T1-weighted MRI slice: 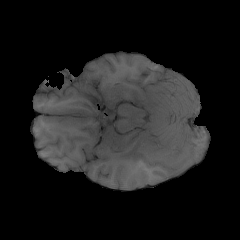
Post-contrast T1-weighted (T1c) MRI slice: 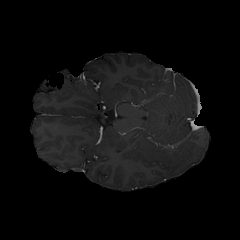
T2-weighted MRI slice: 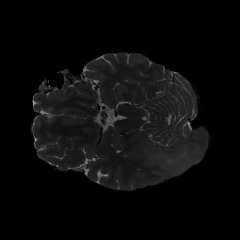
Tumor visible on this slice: yes